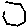
Label: hexagon